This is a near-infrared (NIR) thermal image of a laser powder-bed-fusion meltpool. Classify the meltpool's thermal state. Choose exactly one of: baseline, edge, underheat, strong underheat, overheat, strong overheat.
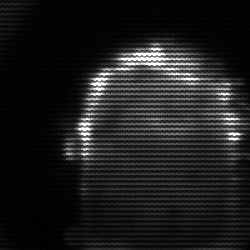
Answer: baseline